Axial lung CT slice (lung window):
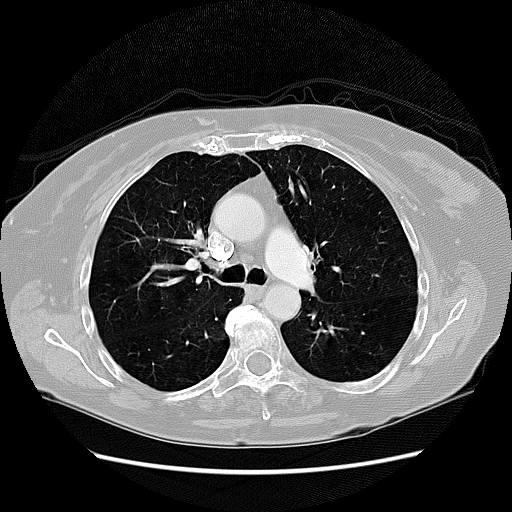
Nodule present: no